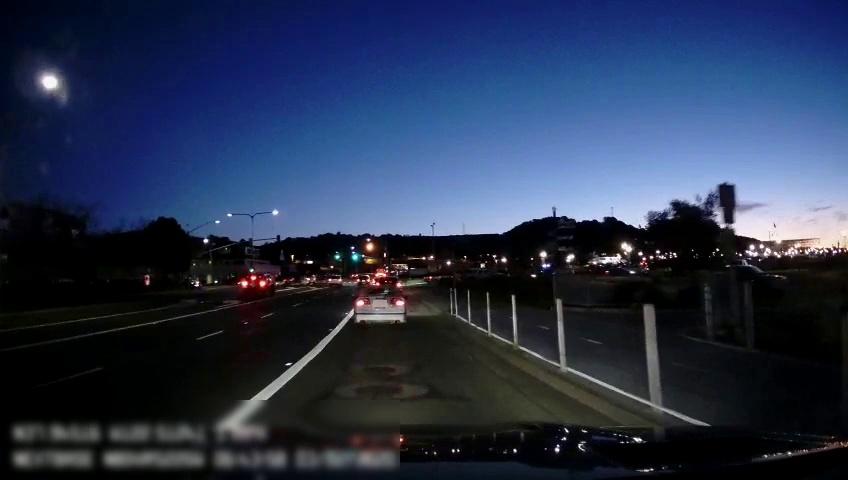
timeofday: Night
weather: Other
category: Drivable Space
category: Vehicles | Car
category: Vehicles | SUV
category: Vehicles | SUV
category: Vehicles | SUV
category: Lanes | Current Lane
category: Lanes | Alternate Lane
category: Lanes | Alternate Lane
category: Lanes | Alternate Lane